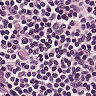
Metastatic tissue present: no